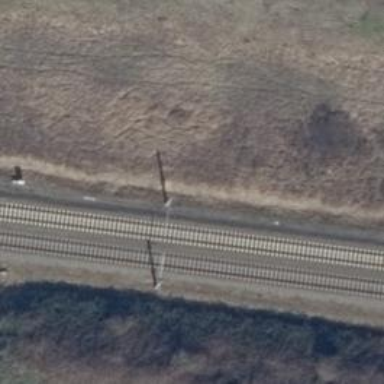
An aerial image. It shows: Milestone along the railway track with catenary mast.